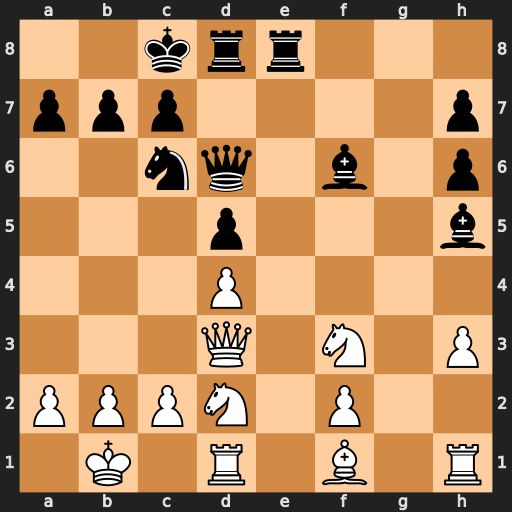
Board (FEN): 2krr3/ppp4p/2nq1b1p/3p3b/3P4/3Q1N1P/PPPN1P2/1K1R1B1R
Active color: w
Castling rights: -
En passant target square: -
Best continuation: Qf5+ Kb8 Qxh5